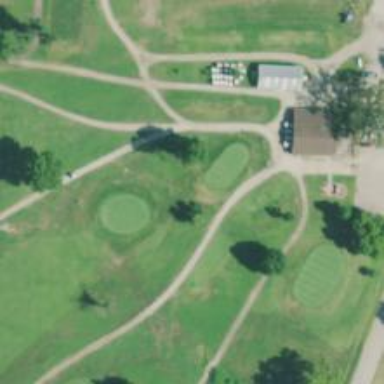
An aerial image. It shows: Golf tee.